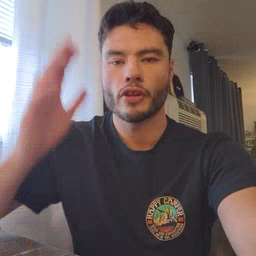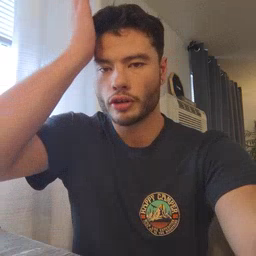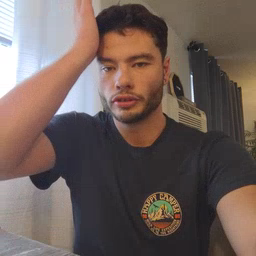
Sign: garbage